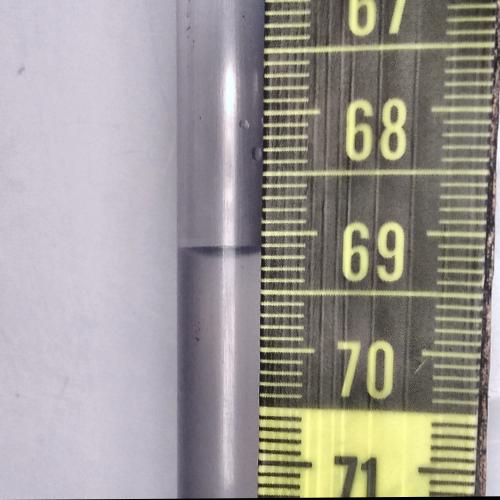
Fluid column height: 69.2 cm